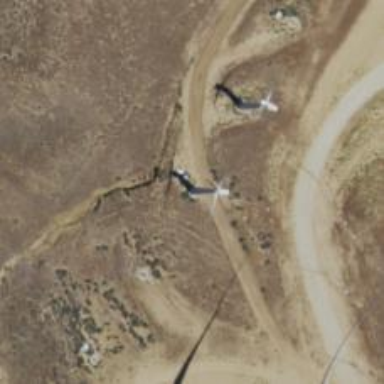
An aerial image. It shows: Wind power generator employing wind turbines.